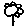
Label: flower